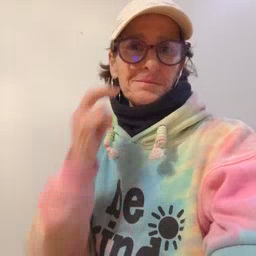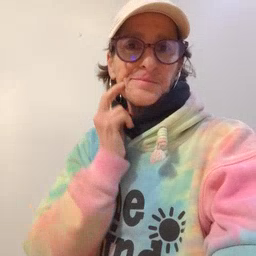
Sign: gum